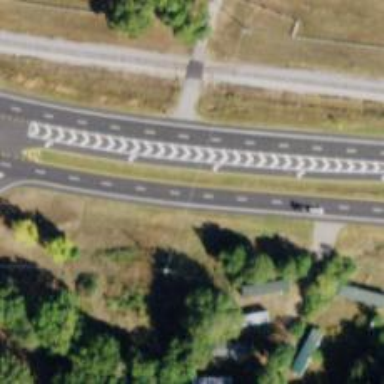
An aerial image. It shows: Asphalt trunk highway.